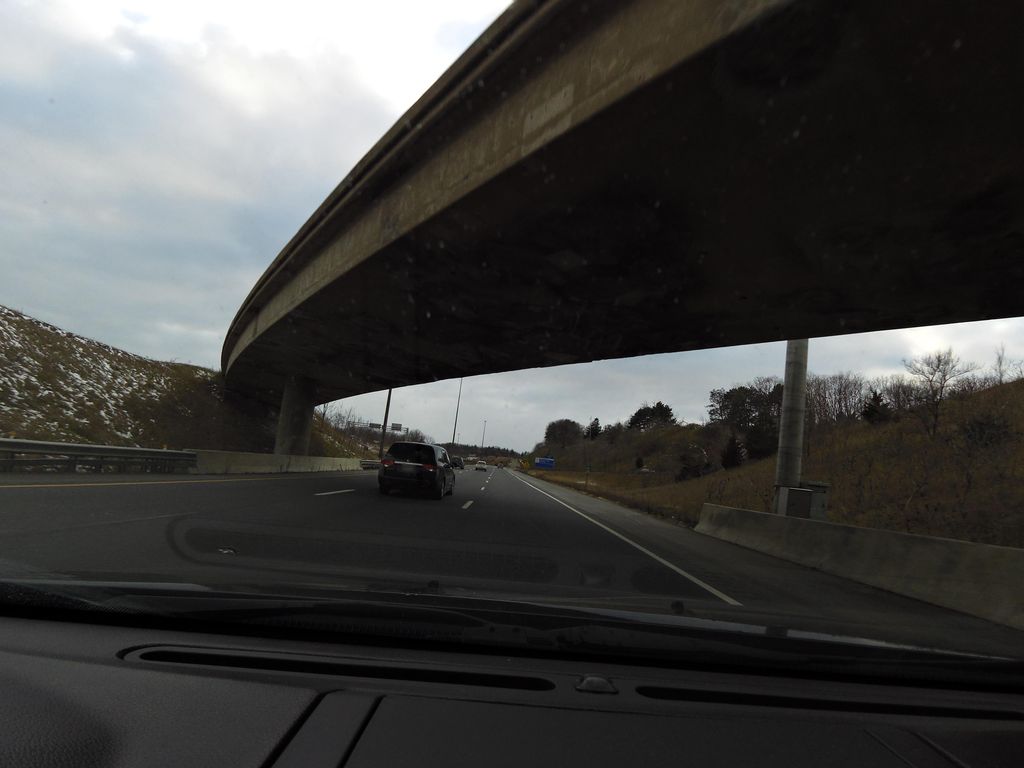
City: hamilton